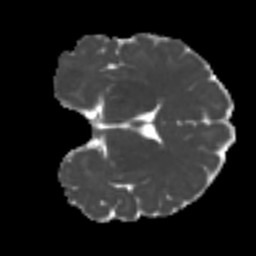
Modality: MD
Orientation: coronal
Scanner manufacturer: siemens
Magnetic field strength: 3 T
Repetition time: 4 s
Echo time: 0.0594 s